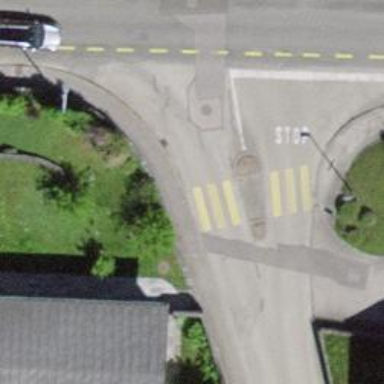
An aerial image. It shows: Marked road crossing with visible markings.